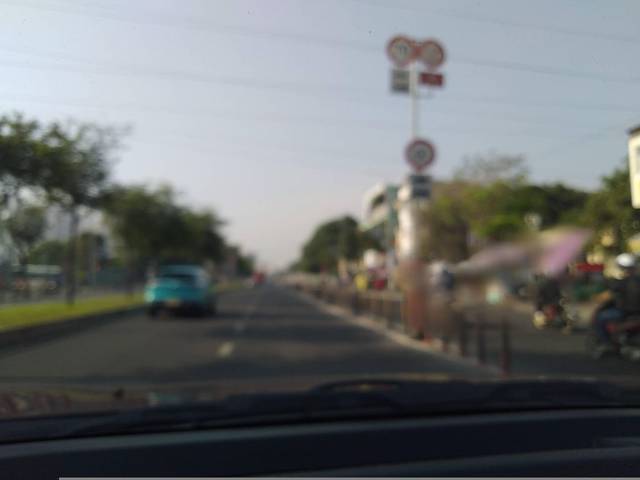
Region: Vietnam
Coordinates: 10.735, 106.613